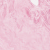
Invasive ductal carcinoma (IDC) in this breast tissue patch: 0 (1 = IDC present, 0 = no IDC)